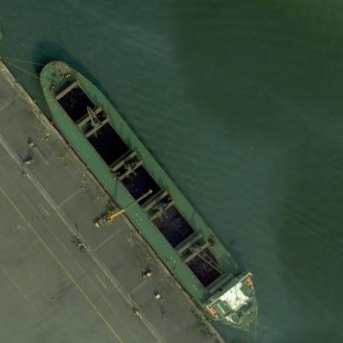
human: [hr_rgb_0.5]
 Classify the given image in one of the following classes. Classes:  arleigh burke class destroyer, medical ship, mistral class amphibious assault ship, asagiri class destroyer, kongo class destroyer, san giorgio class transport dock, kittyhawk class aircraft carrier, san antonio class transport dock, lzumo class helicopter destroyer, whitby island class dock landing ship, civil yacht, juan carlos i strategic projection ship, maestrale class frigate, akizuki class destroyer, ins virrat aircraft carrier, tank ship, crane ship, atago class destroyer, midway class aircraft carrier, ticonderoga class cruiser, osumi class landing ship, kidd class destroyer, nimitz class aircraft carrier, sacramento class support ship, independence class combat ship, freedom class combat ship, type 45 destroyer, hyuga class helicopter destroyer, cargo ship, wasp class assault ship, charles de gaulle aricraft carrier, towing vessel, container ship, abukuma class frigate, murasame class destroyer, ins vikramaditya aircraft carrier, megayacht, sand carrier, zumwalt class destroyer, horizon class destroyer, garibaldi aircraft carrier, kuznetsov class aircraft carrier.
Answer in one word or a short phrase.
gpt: Sand carrier